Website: walmart
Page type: payment
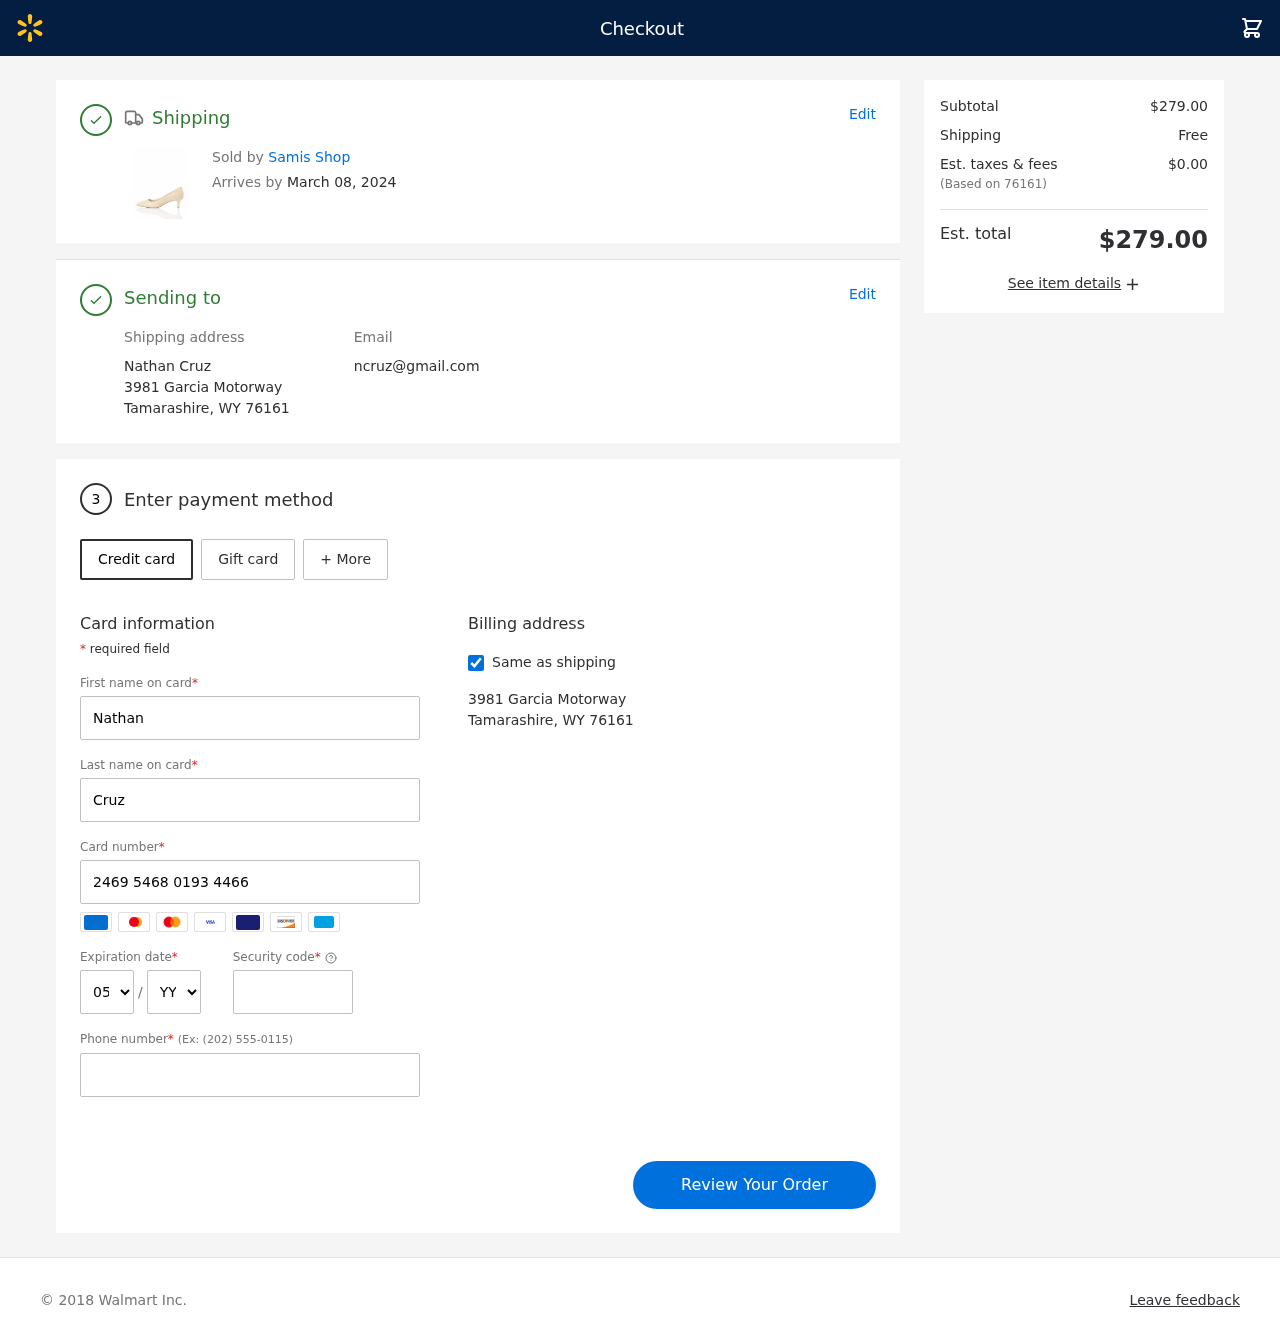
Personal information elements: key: PII_CARD_CVV
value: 955
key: PII_CARD_EXPIRY_MONTH
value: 05
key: PII_CARD_EXPIRY_YEAR
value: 28
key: PII_CARD_NUMBER
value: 2469 5468 0193 4466
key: PII_CITY_STATE_ZIP
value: Tamarashire, WY 76161
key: PII_EMAIL
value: ncruz@gmail.com
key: PII_FIRSTNAME
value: Nathan
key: PII_FULLNAME
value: Nathan Cruz
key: PII_LASTNAME
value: Cruz
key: PII_PHONE
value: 9859627324
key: PII_POSTCODE
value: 76161
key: PII_STREET
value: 3981 Garcia Motorway
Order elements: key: ORDER_DELIVERY_DATE
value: March 08, 2024
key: ORDER_SUBTOTAL
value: $279.00
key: ORDER_SHIPPING_COST
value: Free
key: ORDER_TAX
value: $0.00
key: ORDER_TOTAL
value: $279.00